九年级 · 变换几何
(本小题8.0分)

如图, 在平面直角坐标系中, 四边形 $T A B C$ 的顶点坐标分别为: $T(1,1), A(2,3), B(3,3), C(A, 2)$.

(1)以点 $T$ 为位似中心, 在第一象限内将四边形 $T A B C$ 放大为原来的 2 倍, 放大后点 $A 、 B 、 C$ 的对应点分别为 $A^{\prime} 、 B^{\prime} 、 C^{\prime}$, 画出四边形 $T A^{\prime} B^{\prime} C^{\prime}$.

(2)写出点 $A^{\prime} 、 B^{\prime} 、 C^{\prime}$ 的坐标: $A^{\prime}($ $\qquad$ ), $B^{\prime}$ $\qquad$ ), $C^{\prime}($ $\qquad$ ).


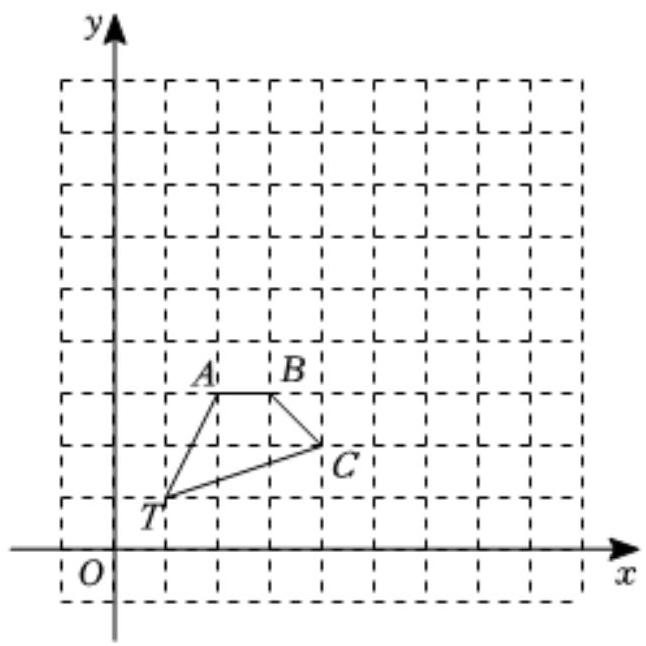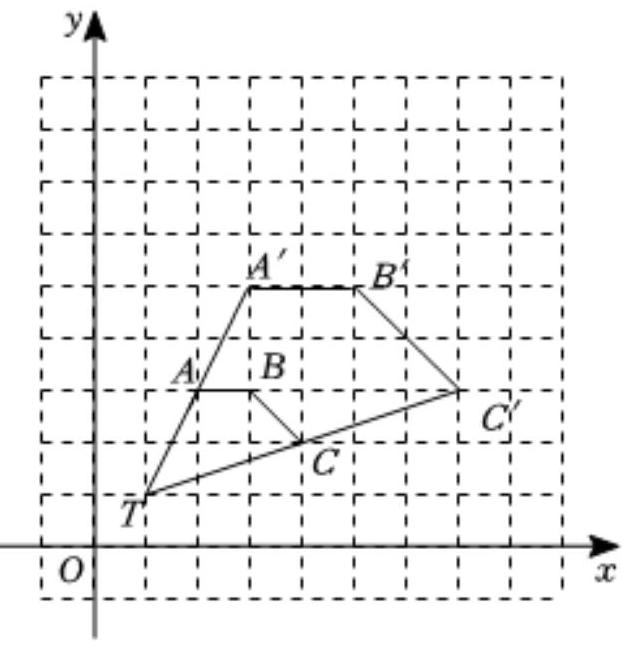
答案: 3, $55,57,3$

解析: 解：(1)如图所示：四边形 $T A^{\prime} B^{\prime} C^{\prime}$ 即为所求.

(2) $A^{\prime}(3,5), \quad B^{\prime}(5,5), \quad C^{\prime}(7,3)$.

故答案为: 3,$5 ; 5,5 ; 7,3$.

(1)首先确定放大后点 $A 、 B 、 C$ 的对应点 $A^{\prime} 、 B^{\prime} 、 C^{\prime}$, 再连接即可;

(2)根据坐标系可得答案.

此题主要考查了作图--位似变换, 关键是正确确定组成图形的关键点的对应点位置.